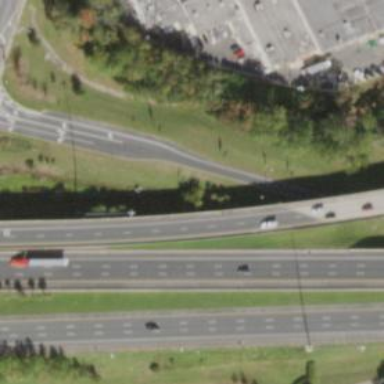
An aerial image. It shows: Asphalt motorway link.